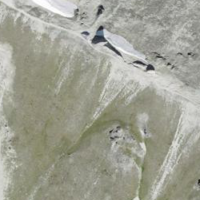
EUNIS habitat code: 48
Species observed at this site:
Prunella collaris